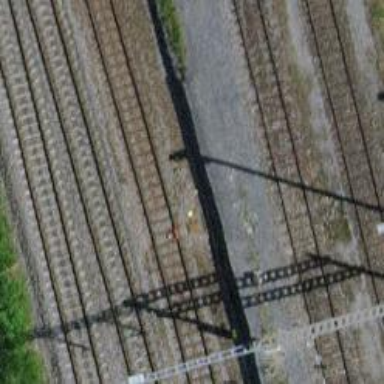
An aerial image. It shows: Rail yard with electrified contact lines for railway operations.